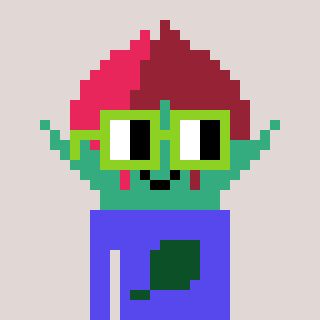
a pixel art character with square light green glasses, a rosebud-shaped head and a computerblue-colored body on a warm background